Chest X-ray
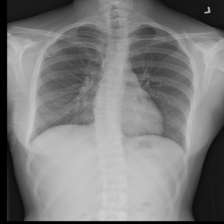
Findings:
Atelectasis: negative
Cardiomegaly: negative
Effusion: negative
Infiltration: negative
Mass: negative
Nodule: negative
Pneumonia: negative
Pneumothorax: negative
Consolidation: negative
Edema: negative
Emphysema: negative
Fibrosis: negative
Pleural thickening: negative
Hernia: negative